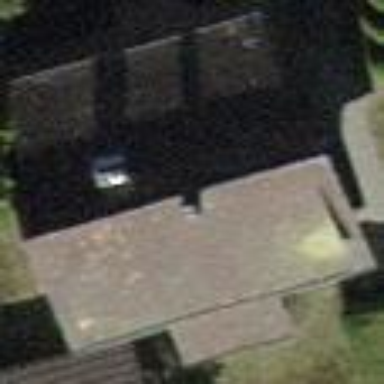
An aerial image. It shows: Building with tile roof.